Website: slack
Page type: billing-address
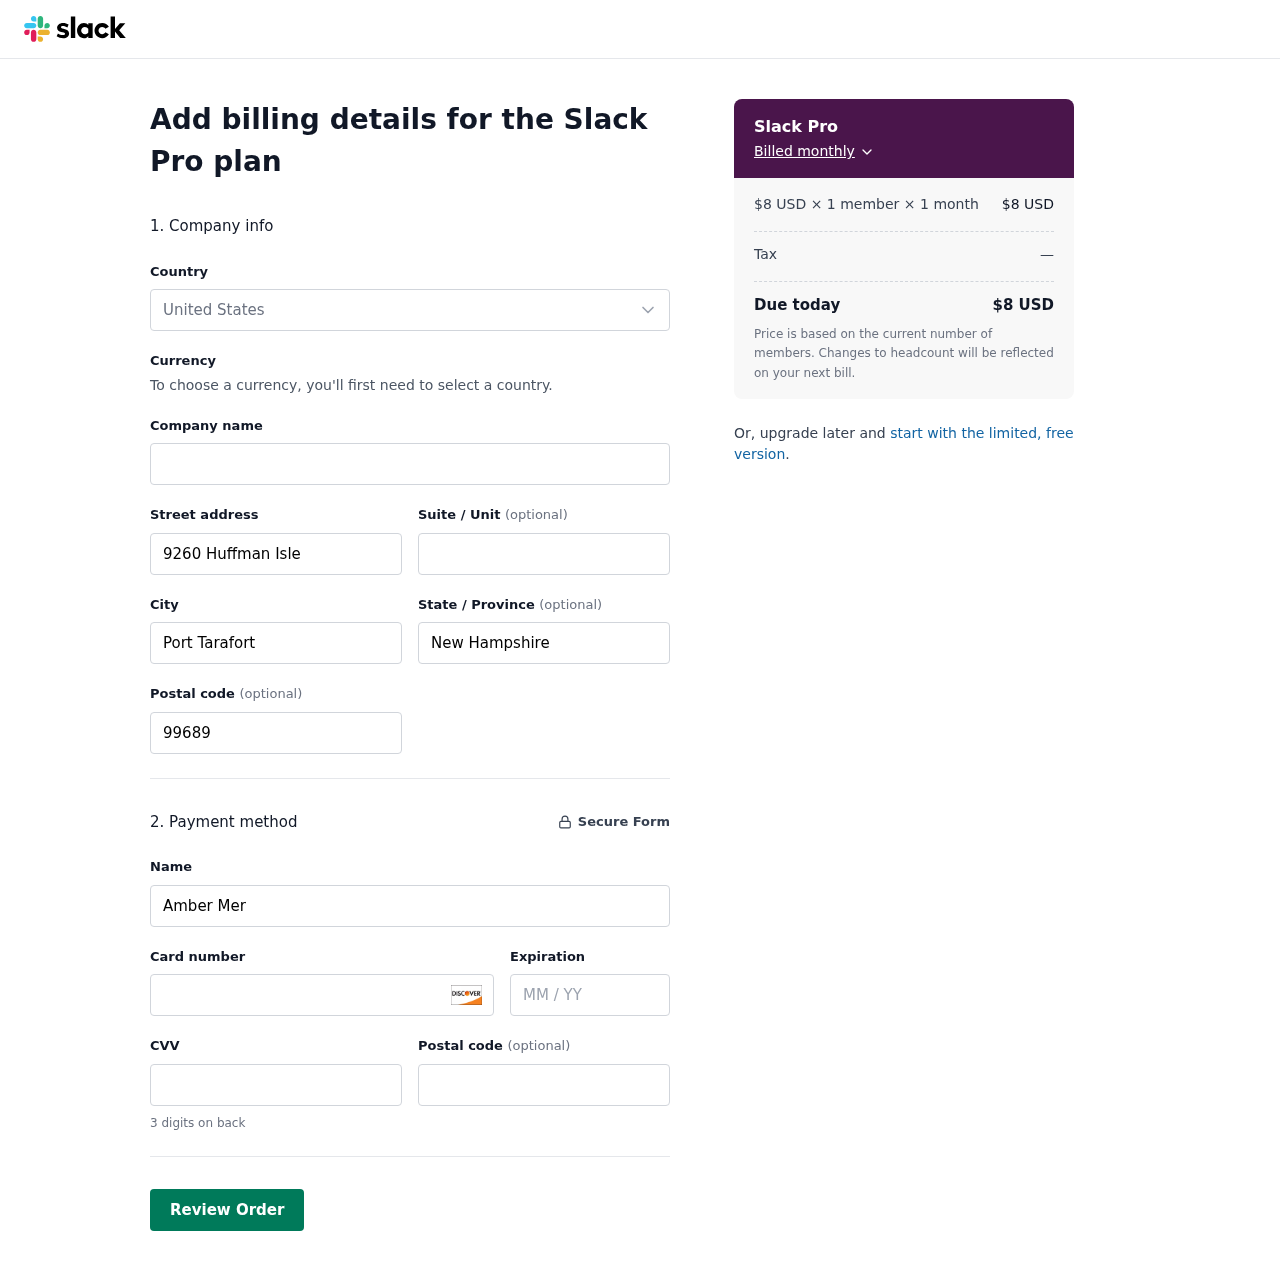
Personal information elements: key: PII_CARD_CVV
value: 798
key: PII_CARD_EXPIRY
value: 06/29
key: PII_CARD_NUMBER
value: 6011 9494 1445 5008
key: PII_CITY
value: Port Tarafort
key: PII_COUNTRY
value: United States
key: PII_FULLNAME
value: Amber Mercado
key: PII_POSTCODE
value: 99689
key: PII_STATE
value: New Hampshire
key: PII_STREET
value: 9260 Huffman Isle
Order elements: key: ORDER_PLAN_PRICE
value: $8 USD
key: ORDER_NUM_MEMBERS
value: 1 member
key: ORDER_NUM_MONTHS
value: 1 month
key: ORDER_SUBTOTAL
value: $8 USD
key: ORDER_TAX
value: —
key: ORDER_TOTAL
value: $8 USD